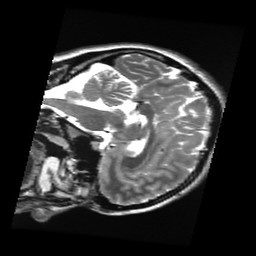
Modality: T2w
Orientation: sagittal
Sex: female
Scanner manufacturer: ge
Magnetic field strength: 3 T
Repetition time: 5 s
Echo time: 0.101 s